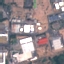
Land use / land cover class: Industrial